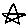
Label: star